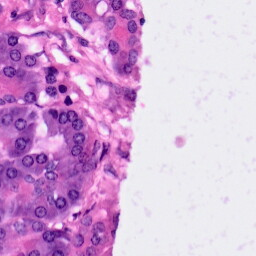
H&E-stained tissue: Pancreatic